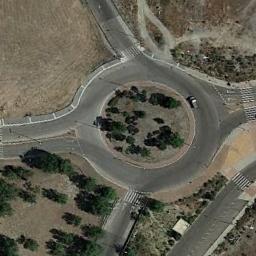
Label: roundabout